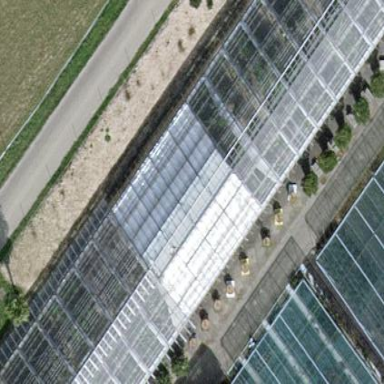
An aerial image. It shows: Greenhouse.